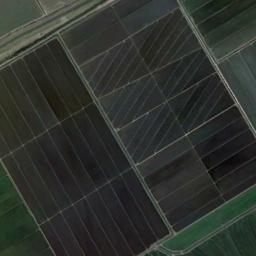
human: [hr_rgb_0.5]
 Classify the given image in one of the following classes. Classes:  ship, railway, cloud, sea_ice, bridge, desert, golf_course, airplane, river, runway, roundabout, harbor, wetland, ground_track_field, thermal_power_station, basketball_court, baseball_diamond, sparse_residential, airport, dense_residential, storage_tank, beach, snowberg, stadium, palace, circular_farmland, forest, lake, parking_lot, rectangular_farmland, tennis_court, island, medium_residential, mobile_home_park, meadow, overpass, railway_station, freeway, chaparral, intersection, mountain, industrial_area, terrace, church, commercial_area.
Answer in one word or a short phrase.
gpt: rectangular_farmland